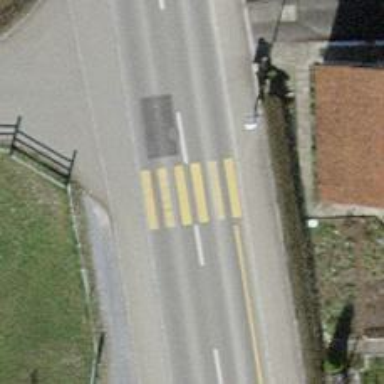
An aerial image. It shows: Footway with zebra crossing.